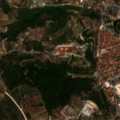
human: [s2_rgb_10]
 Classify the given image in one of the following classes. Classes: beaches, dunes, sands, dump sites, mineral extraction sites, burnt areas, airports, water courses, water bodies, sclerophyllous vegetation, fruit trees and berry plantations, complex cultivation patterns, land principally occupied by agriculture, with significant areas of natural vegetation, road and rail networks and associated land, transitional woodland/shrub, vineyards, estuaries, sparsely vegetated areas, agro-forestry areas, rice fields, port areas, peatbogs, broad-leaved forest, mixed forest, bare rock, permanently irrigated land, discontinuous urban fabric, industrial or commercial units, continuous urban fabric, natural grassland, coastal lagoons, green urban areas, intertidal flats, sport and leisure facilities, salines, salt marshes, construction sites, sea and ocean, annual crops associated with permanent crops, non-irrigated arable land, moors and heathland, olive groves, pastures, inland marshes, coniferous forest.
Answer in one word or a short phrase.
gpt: continuous urban fabric, discontinuous urban fabric, annual crops associated with permanent crops, land principally occupied by agriculture, with significant areas of natural vegetation, mixed forest